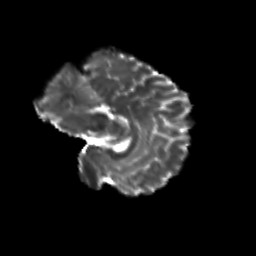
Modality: T2w
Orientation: sagittal
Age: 19
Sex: female
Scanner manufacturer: siemens
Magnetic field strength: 3 T
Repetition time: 3.5 s
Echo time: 0.113 s